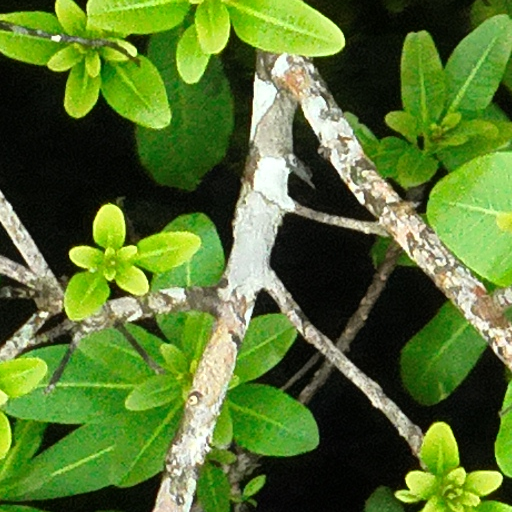
Species: Anacardium excelsum
GBIF accepted scientific name: Anacardium excelsum
Crown area (m\u00b2): 323.985